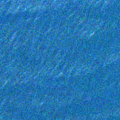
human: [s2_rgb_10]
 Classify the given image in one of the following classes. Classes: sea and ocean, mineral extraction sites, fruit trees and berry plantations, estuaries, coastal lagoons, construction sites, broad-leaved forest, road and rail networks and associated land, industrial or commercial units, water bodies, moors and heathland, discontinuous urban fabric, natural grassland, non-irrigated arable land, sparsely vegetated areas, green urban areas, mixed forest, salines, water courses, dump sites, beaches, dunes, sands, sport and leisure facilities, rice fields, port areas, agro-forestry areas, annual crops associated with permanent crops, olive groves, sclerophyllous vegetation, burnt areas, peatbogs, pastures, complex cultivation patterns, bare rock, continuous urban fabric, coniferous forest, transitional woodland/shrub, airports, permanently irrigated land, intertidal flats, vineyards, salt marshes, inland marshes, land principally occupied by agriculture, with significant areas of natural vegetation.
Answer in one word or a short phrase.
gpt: sea and ocean